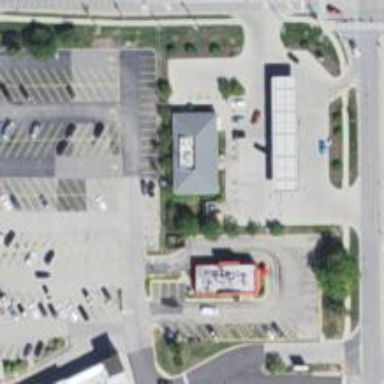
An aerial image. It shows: Convenience shop.